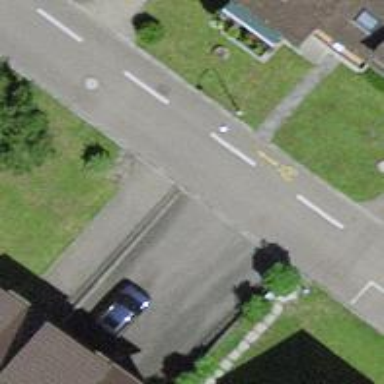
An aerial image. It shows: Residential road with asphalt surface. There is cycle lane on the left side.